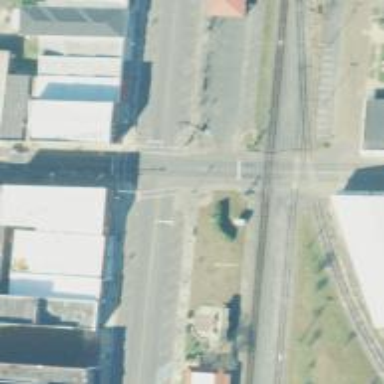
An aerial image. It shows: Crossing on the road with line markings.